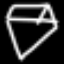
Label: diamond